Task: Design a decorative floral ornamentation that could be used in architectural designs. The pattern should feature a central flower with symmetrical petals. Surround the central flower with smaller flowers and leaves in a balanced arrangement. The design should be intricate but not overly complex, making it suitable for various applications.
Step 520:
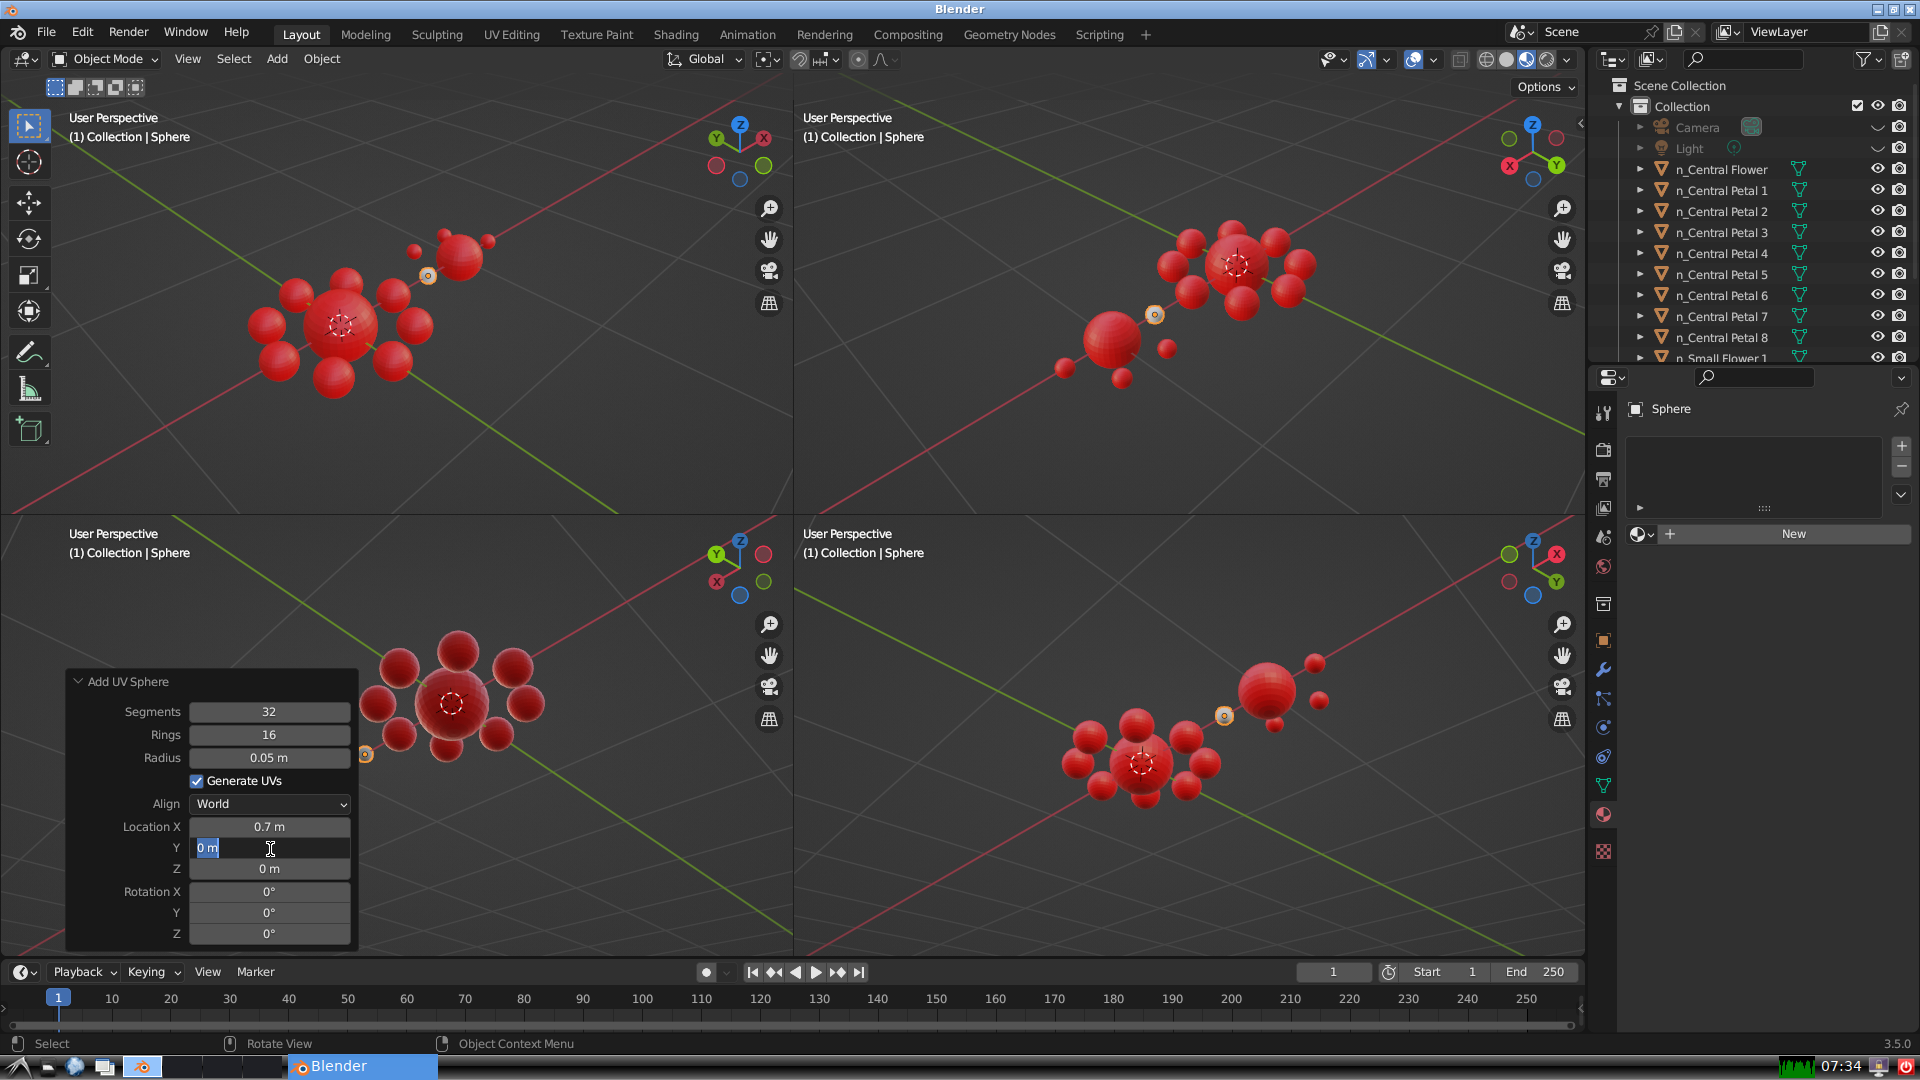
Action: input_text: 3.6739403974420595e-17